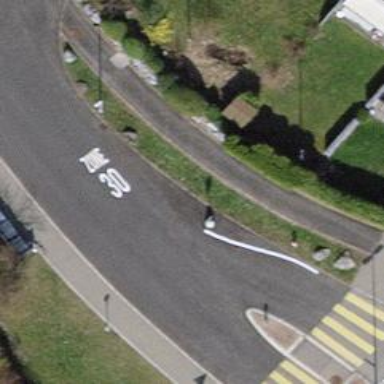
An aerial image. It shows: Traffic calming feature called choker.